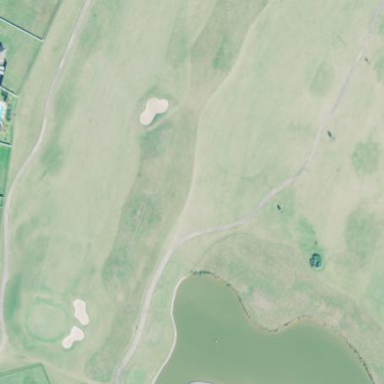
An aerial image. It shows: Scenic golf fairway.